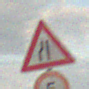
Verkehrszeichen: EinseitigVerengteFahrbahnLinks
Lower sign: Geschwindigkeit5
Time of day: SunriseSunset
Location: Outdoor (RoadRail)
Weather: PartlyCloudy
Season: NotSpecified
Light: Natural